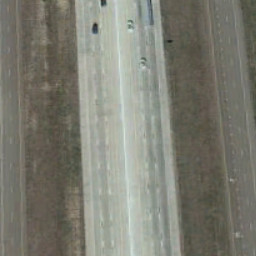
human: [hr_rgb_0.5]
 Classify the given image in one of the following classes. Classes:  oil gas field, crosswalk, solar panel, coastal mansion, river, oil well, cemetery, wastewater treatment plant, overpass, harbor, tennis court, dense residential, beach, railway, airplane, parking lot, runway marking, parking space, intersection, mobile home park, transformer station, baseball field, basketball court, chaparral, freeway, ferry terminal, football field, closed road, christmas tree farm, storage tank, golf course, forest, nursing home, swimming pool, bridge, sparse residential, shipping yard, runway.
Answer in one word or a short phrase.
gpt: freeway